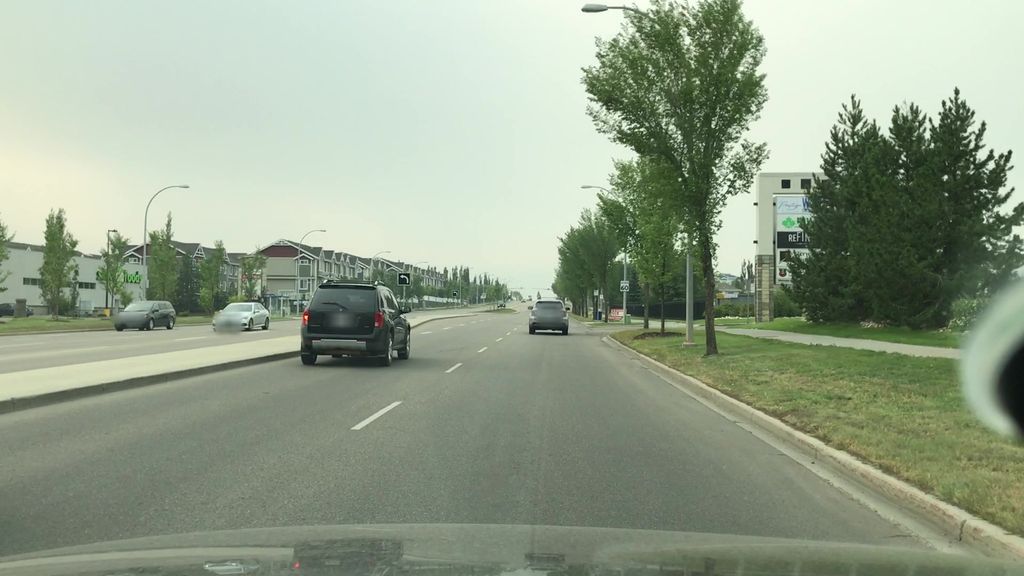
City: edmonton